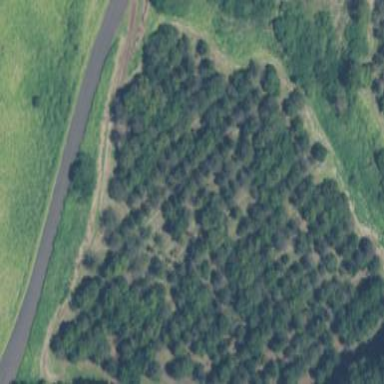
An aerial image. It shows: Orchard filled with macadamia trees.